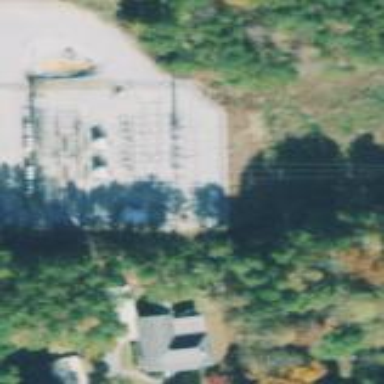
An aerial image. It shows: Distribution power substation secured by fence.